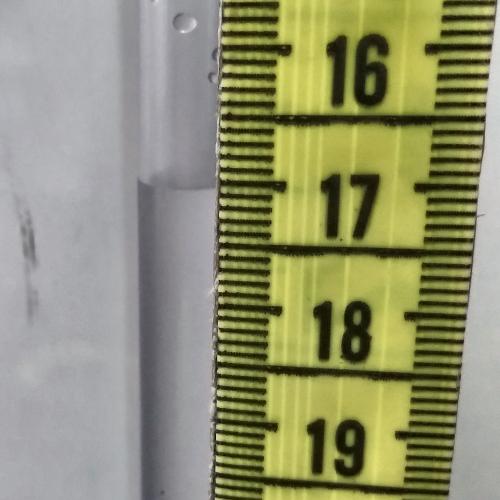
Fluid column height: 17.1 cm